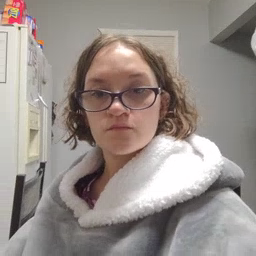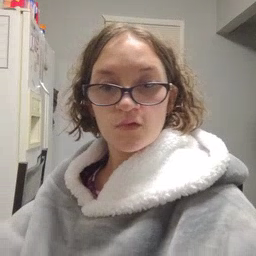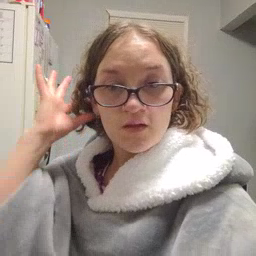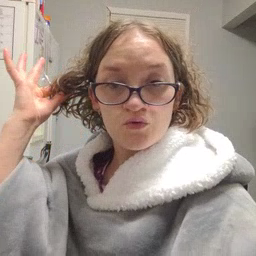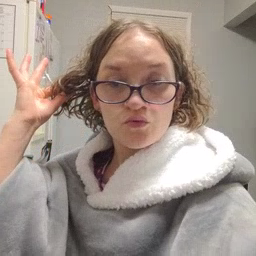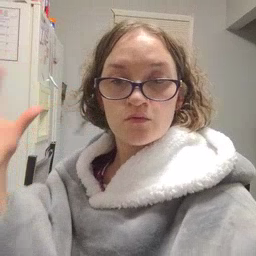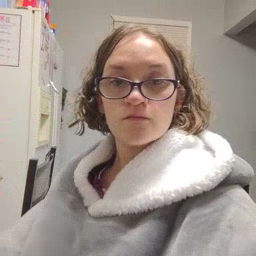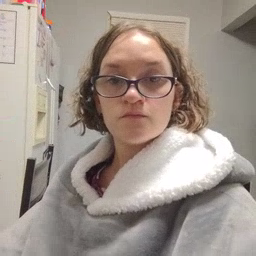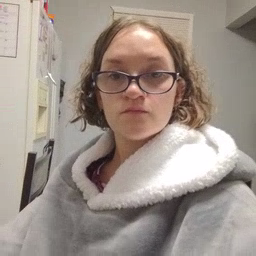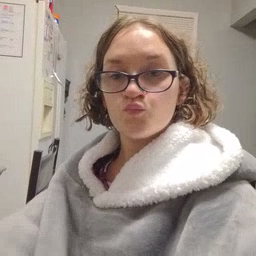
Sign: hair